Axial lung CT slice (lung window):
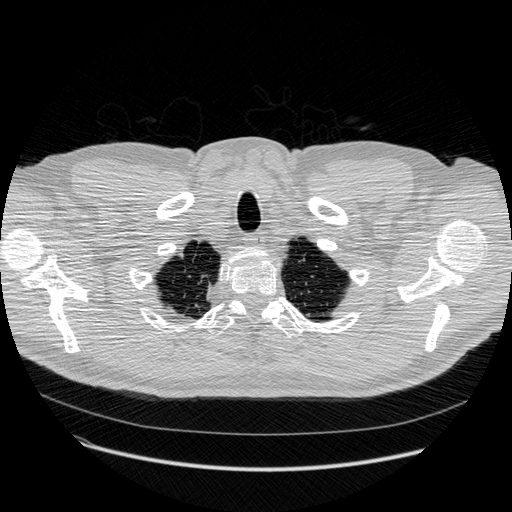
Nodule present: no